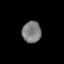
Tissue: lung
Cell type: Epithelial cells
Senescence score: 0.1567
Nuclear area (px): 401
Mean DAPI intensity: 124.574